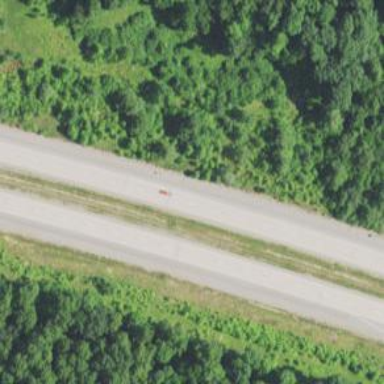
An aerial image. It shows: Trunk highway with expressway features.